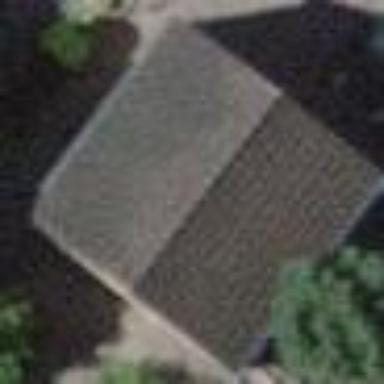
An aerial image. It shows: Garage.